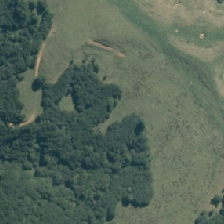
Land cover: manuka_kanuka